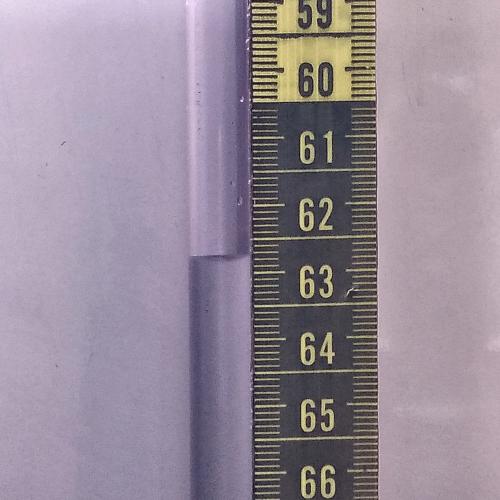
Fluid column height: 62.7 cm